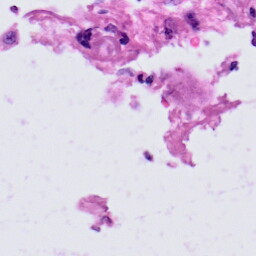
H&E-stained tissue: Skin